Question: I'm having an array of objects of class A which contain an array of objects of class B.
I've got quite a few questions: (Coding examples would be of great help)
1. How can I use a JTree with parent node as Object A and children node as B's and populate it?
2. Assuming that the entire JFrame is divided into two panels(one containing the JTree and another JPanel which displays object's attributes corresponding to the option selected on the JTree) how can I make this happen? As of now, I'm able to hard-code the values into the JTree.
I've searched a for examples on the net but was able to find only basic examples.
This is what I've done so far:
'''
public class A {
int a1=10;
int a2=20;
B bobj[]=new B[2];
A(){
bobj[0]=new B();
bobj[1]=new B();
}
}
class B {
int b=30;
}
'''
In my Jtree code:
'''
import javax.swing.tree.TreeModel;
public class try1 extends javax.swing.JFrame {
static A a2=new A();
/** Creates new form try1 */
public try1() {
initComponents();
}
/** This method is called from within the constructor to
* initialize the form.
* WARNING: Do NOT modify this code. The content of this method is
* always regenerated by the Form Editor.
*/
@SuppressWarnings("unchecked")
// <editor-fold defaultstate="collapsed" desc="Generated Code">
private void initComponents() {
jScrollPane1 = new javax.swing.JScrollPane();
Tree = new javax.swing.JTree();
jPanel1 = new javax.swing.JPanel();
jPanel2 = new javax.swing.JPanel();
setDefaultCloseOperation(javax.swing.WindowConstants.EXIT_ON_CLOSE);
Tree.setModel(a2);
Tree.setAutoscrolls(true);
Tree.setRootVisible(true);
jScrollPane1.setViewportView(Tree);
Tree.getAccessibleContext().setAccessibleName("");
Tree.getAccessibleContext().setAccessibleDescription("");
jPanel1.setBackground(new java.awt.Color(254, 254, 254));
javax.swing.GroupLayout jPanel1Layout = new javax.swing.GroupLayout(jPanel1);
jPanel1.setLayout(jPanel1Layout);
jPanel1Layout.setHorizontalGroup(
jPanel1Layout.createParallelGroup(javax.swing.GroupLayout.Alignment.LEADING)
.addGap(0, 655, Short.MAX_VALUE)
);
jPanel1Layout.setVerticalGroup(
jPanel1Layout.createParallelGroup(javax.swing.GroupLayout.Alignment.LEADING)
.addGap(0, 569, Short.MAX_VALUE)
);
javax.swing.GroupLayout jPanel2Layout = new javax.swing.GroupLayout(jPanel2);
jPanel2.setLayout(jPanel2Layout);
jPanel2Layout.setHorizontalGroup(
jPanel2Layout.createParallelGroup(javax.swing.GroupLayout.Alignment.LEADING)
.addGap(0, 463, Short.MAX_VALUE)
);
jPanel2Layout.setVerticalGroup(
jPanel2Layout.createParallelGroup(javax.swing.GroupLayout.Alignment.LEADING)
.addGap(0, 151, Short.MAX_VALUE)
);
javax.swing.GroupLayout layout = new javax.swing.GroupLayout(getContentPane());
getContentPane().setLayout(layout);
layout.setHorizontalGroup(
layout.createParallelGroup(javax.swing.GroupLayout.Alignment.LEADING)
.addGroup(javax.swing.GroupLayout.Alignment.TRAILING, layout.createSequentialGroup()
.addContainerGap()
.addComponent(jScrollPane1, javax.swing.GroupLayout.PREFERRED_SIZE, 236, javax.swing.GroupLayout.PREFERRED_SIZE)
.addPreferredGap(javax.swing.LayoutStyle.ComponentPlacement.UNRELATED, javax.swing.GroupLayout.DEFAULT_SIZE, Short.MAX_VALUE)
.addComponent(jPanel1, javax.swing.GroupLayout.PREFERRED_SIZE, javax.swing.GroupLayout.DEFAULT_SIZE, javax.swing.GroupLayout.PREFERRED_SIZE)
.addPreferredGap(javax.swing.LayoutStyle.ComponentPlacement.RELATED)
.addComponent(jPanel2, javax.swing.GroupLayout.PREFERRED_SIZE, javax.swing.GroupLayout.DEFAULT_SIZE, javax.swing.GroupLayout.PREFERRED_SIZE)
.addGap(21, 21, 21))
);
layout.setVerticalGroup(
layout.createParallelGroup(javax.swing.GroupLayout.Alignment.LEADING)
.addGroup(layout.createSequentialGroup()
.addContainerGap()
.addComponent(jPanel2, javax.swing.GroupLayout.PREFERRED_SIZE, javax.swing.GroupLayout.DEFAULT_SIZE, javax.swing.GroupLayout.PREFERRED_SIZE)
.addContainerGap(473, Short.MAX_VALUE))
.addGroup(javax.swing.GroupLayout.Alignment.TRAILING, layout.createSequentialGroup()
.addContainerGap(43, Short.MAX_VALUE)
.addGroup(layout.createParallelGroup(javax.swing.GroupLayout.Alignment.TRAILING)
.addComponent(jPanel1, javax.swing.GroupLayout.Alignment.LEADING, javax.swing.GroupLayout.DEFAULT_SIZE, javax.swing.GroupLayout.DEFAULT_SIZE, Short.MAX_VALUE)
.addComponent(jScrollPane1, javax.swing.GroupLayout.Alignment.LEADING, javax.swing.GroupLayout.DEFAULT_SIZE, 569, Short.MAX_VALUE))
.addContainerGap(24, Short.MAX_VALUE))
);
pack();
}// </editor-fold>
/**
* @param args the command line arguments
*/
public static void main(String args[]) {
a2=new A();
java.awt.EventQueue.invokeLater(new Runnable() {
public void run() {
new try1().setVisible(true);
}
});
}
// Variables declaration - do not modify
public javax.swing.JTree Tree;
private javax.swing.JPanel jPanel1;
private javax.swing.JPanel jPanel2;
private javax.swing.JScrollPane jScrollPane1;
// End of variables declaration
}
'''
I found this example<URL>
1. Since the eg's initial format is an array of strings,they're using the hastable. Since I'm using a class of objects(A) which contains objects of B, how should I do it(I'm getting an error above).
2.I've attached the layout of my Frame. I've hardcoded the Jtree in the screenshot. What should I do so that if I click on any Jtree node, I'm able to view the details on JTextField near it?
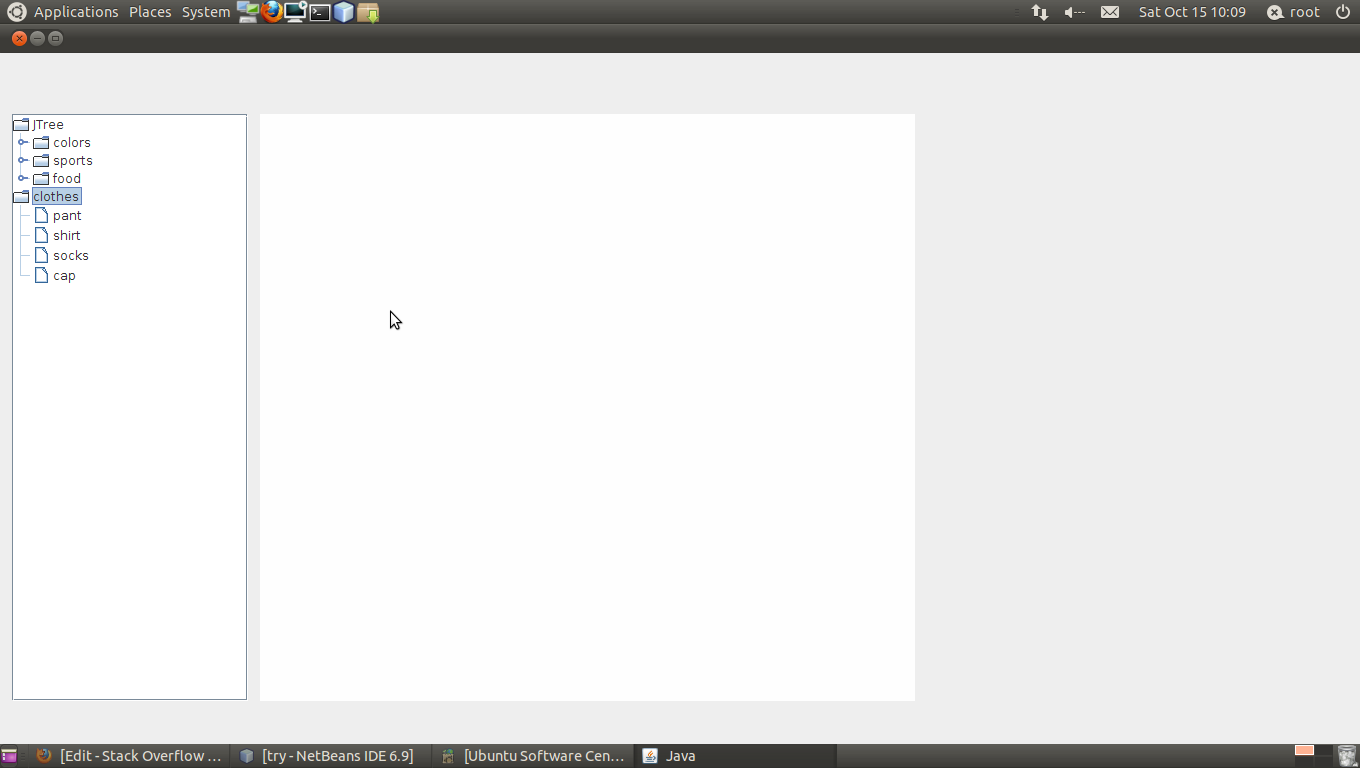
Answer: Based on your program fragment and image, you may want to start by studying the <URL>.